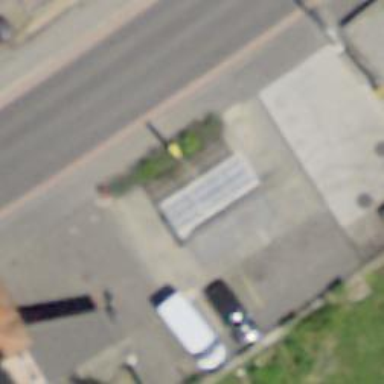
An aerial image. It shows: Fuel station.